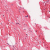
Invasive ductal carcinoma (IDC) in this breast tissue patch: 0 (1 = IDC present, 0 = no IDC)